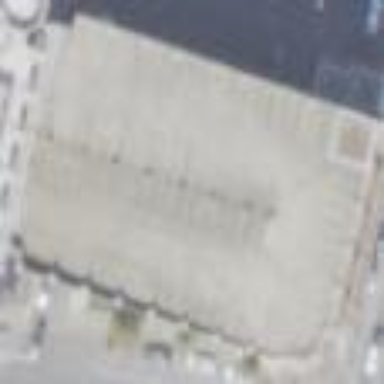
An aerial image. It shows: Multi-storey garage used for parking.